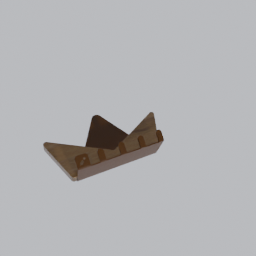
Label: appliances